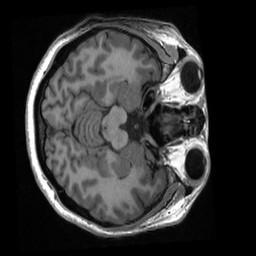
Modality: T1w
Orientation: axial
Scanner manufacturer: ge
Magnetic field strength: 3 T
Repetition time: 0.007668 s
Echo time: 0.002928 s